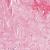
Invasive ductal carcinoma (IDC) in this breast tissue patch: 0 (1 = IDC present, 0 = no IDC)